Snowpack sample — Buffalo Mountain, Silverthorne, Colorado, USA (1/25/25, 10:11 AM MST)
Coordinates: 39.6222, -106.1139
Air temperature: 22 °F
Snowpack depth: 110 cm
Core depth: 30 cm
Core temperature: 42.8 °F
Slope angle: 12°, slope face: 102°
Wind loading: high
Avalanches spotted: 0
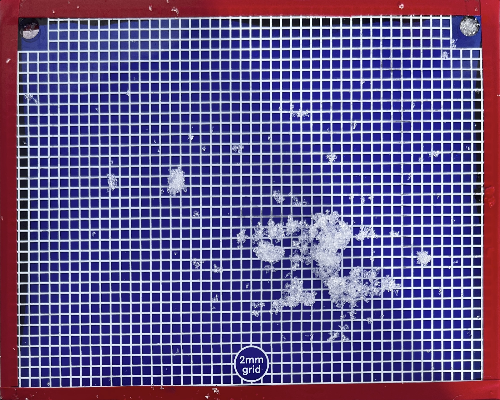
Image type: profile
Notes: No avalanches nearby, collected on the outskirts of a fire break 15 meters from the treeline, on way to Buffalo and Red Mountain